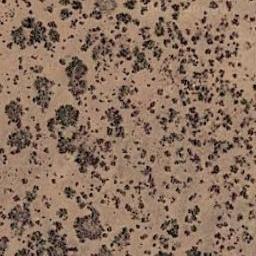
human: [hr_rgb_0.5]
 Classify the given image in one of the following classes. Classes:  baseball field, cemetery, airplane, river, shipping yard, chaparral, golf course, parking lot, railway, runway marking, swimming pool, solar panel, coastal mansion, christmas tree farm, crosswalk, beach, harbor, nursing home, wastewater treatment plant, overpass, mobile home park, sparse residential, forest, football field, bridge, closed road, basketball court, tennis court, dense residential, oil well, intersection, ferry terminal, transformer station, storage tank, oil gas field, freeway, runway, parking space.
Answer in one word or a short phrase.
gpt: chaparral